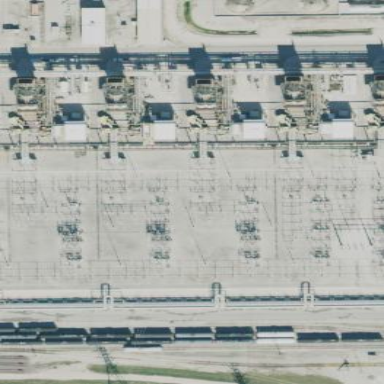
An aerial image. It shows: Outdoor industrial power substation.